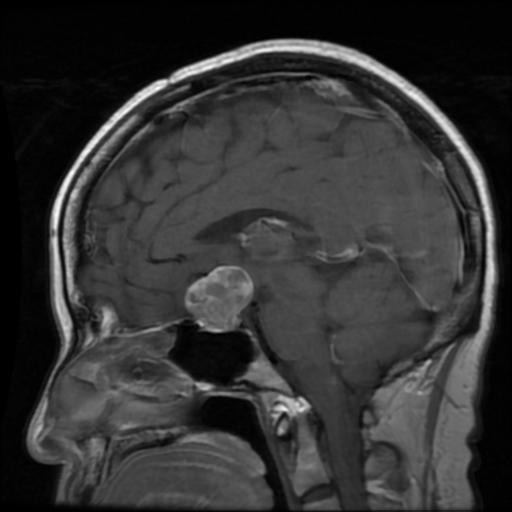
Label: pituitary